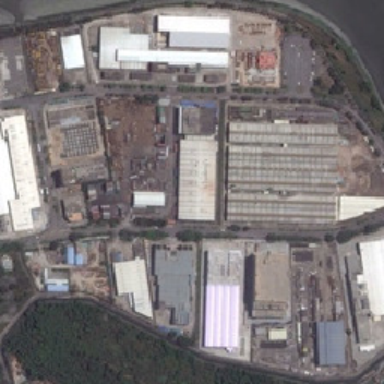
There is a green forest near the industrial zone .